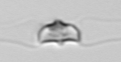
Label: Chaetoceros_didymus